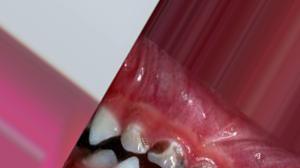
Condition: Caries